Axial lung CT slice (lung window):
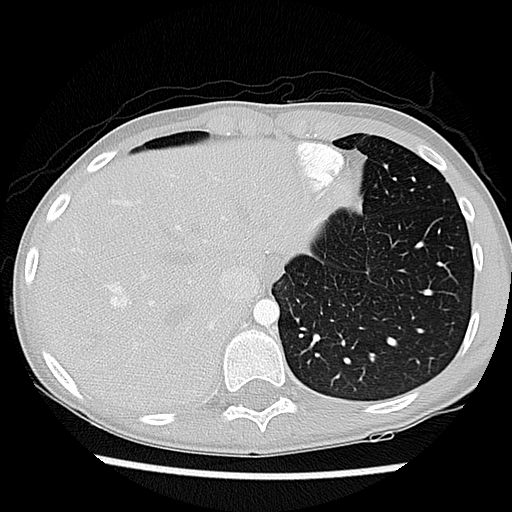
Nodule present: no